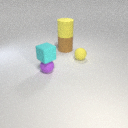
small purple rubber sphere to the left of small yellow rubber sphere